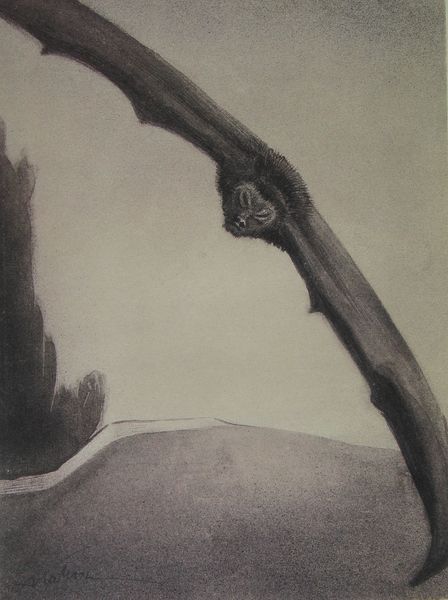
Titel: Friedhofsmauer
Künstler: Alfred Kubin
Institution: (Privatbesitz)
Schlagwörter: baum, dunkel, felsen, flügel, gemälde, haut, himmel, kopf, schatten, weiß, bäume, landschaft, see, ufer, abend, bewegung, grau, hell, hintergrund, licht, nacht, nase, schwarz, strasse, zeichnung, tier, weg, wiese, hochformat, symbolismus, augen, böse, gesicht, pelz, signatur, ast, feld, ferne, horizont, hügel, natur, weite, busch, kontrast, schräg, wald, fliegen, fell, schnell, düster, fels, mauer, grafik, graphik, schattierung, tannen, luft, schlitzaugen, gerade, goya, fin de siècle, oberkörper, surreal, flug, druck, schwarz-weiss, radierung, fliegend, bleistift, diagonal, schnauze, karg, gruselig, leder, maul, nüstern, schwingen, spannweite, diagonale, säugetier, unheimlich, kubin, weber, monster, fledermaus, schicksal, bat, unheil, grusel, grau in grau, grauen, alfred kubin, vampir, bäue, lede, flughund, horizobt, fresse, geschwidnigkeit, paul weber, im anflug